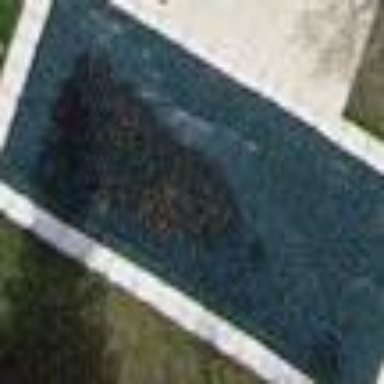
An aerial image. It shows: Swimming pool located in leisure land.